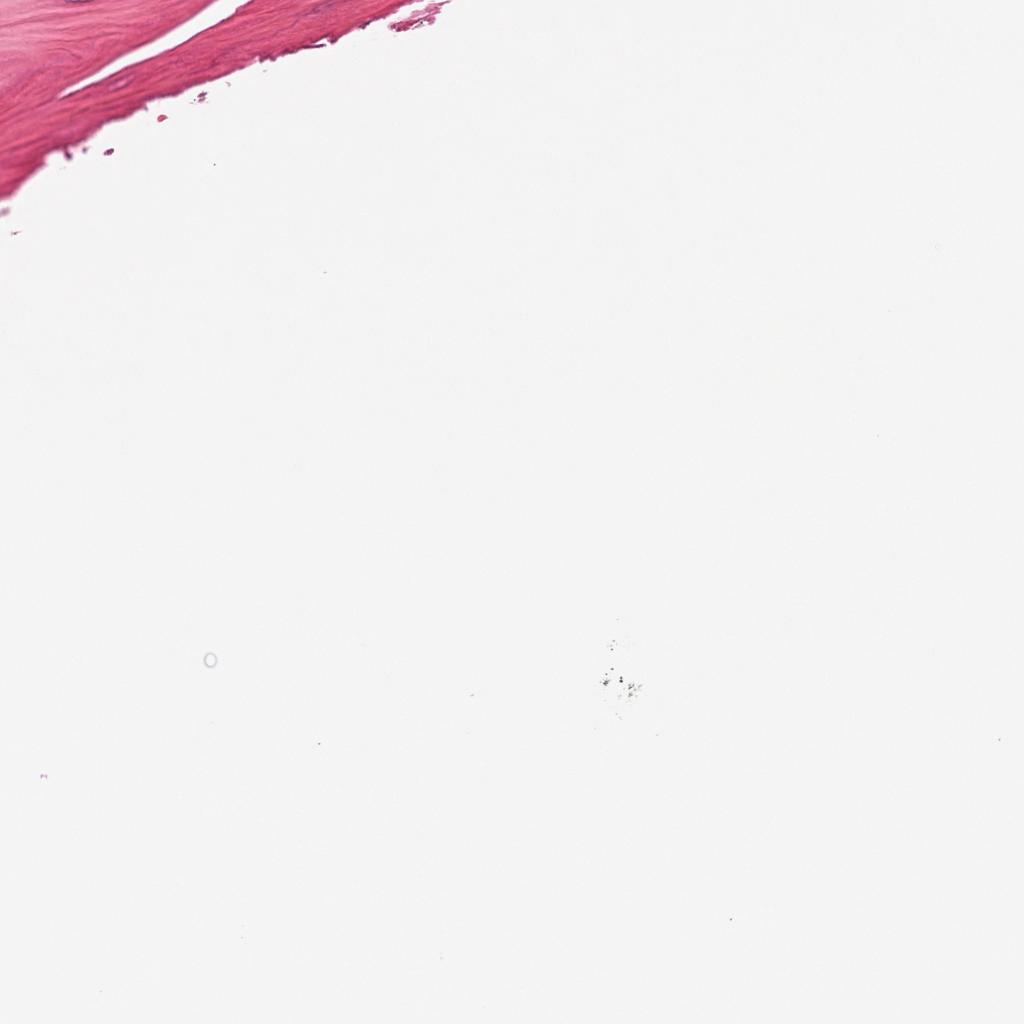
Label: Non-Tumor